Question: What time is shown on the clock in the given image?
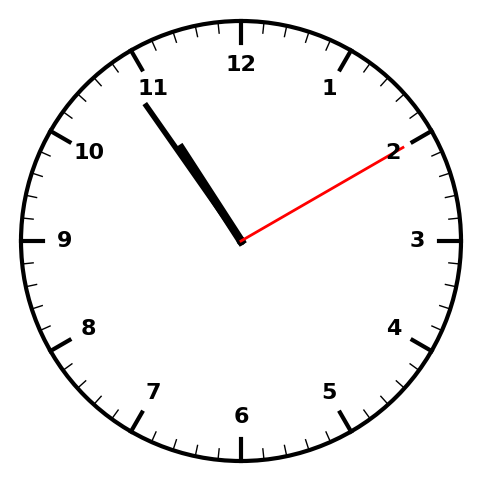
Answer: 10:54:10